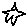
Label: star